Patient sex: M
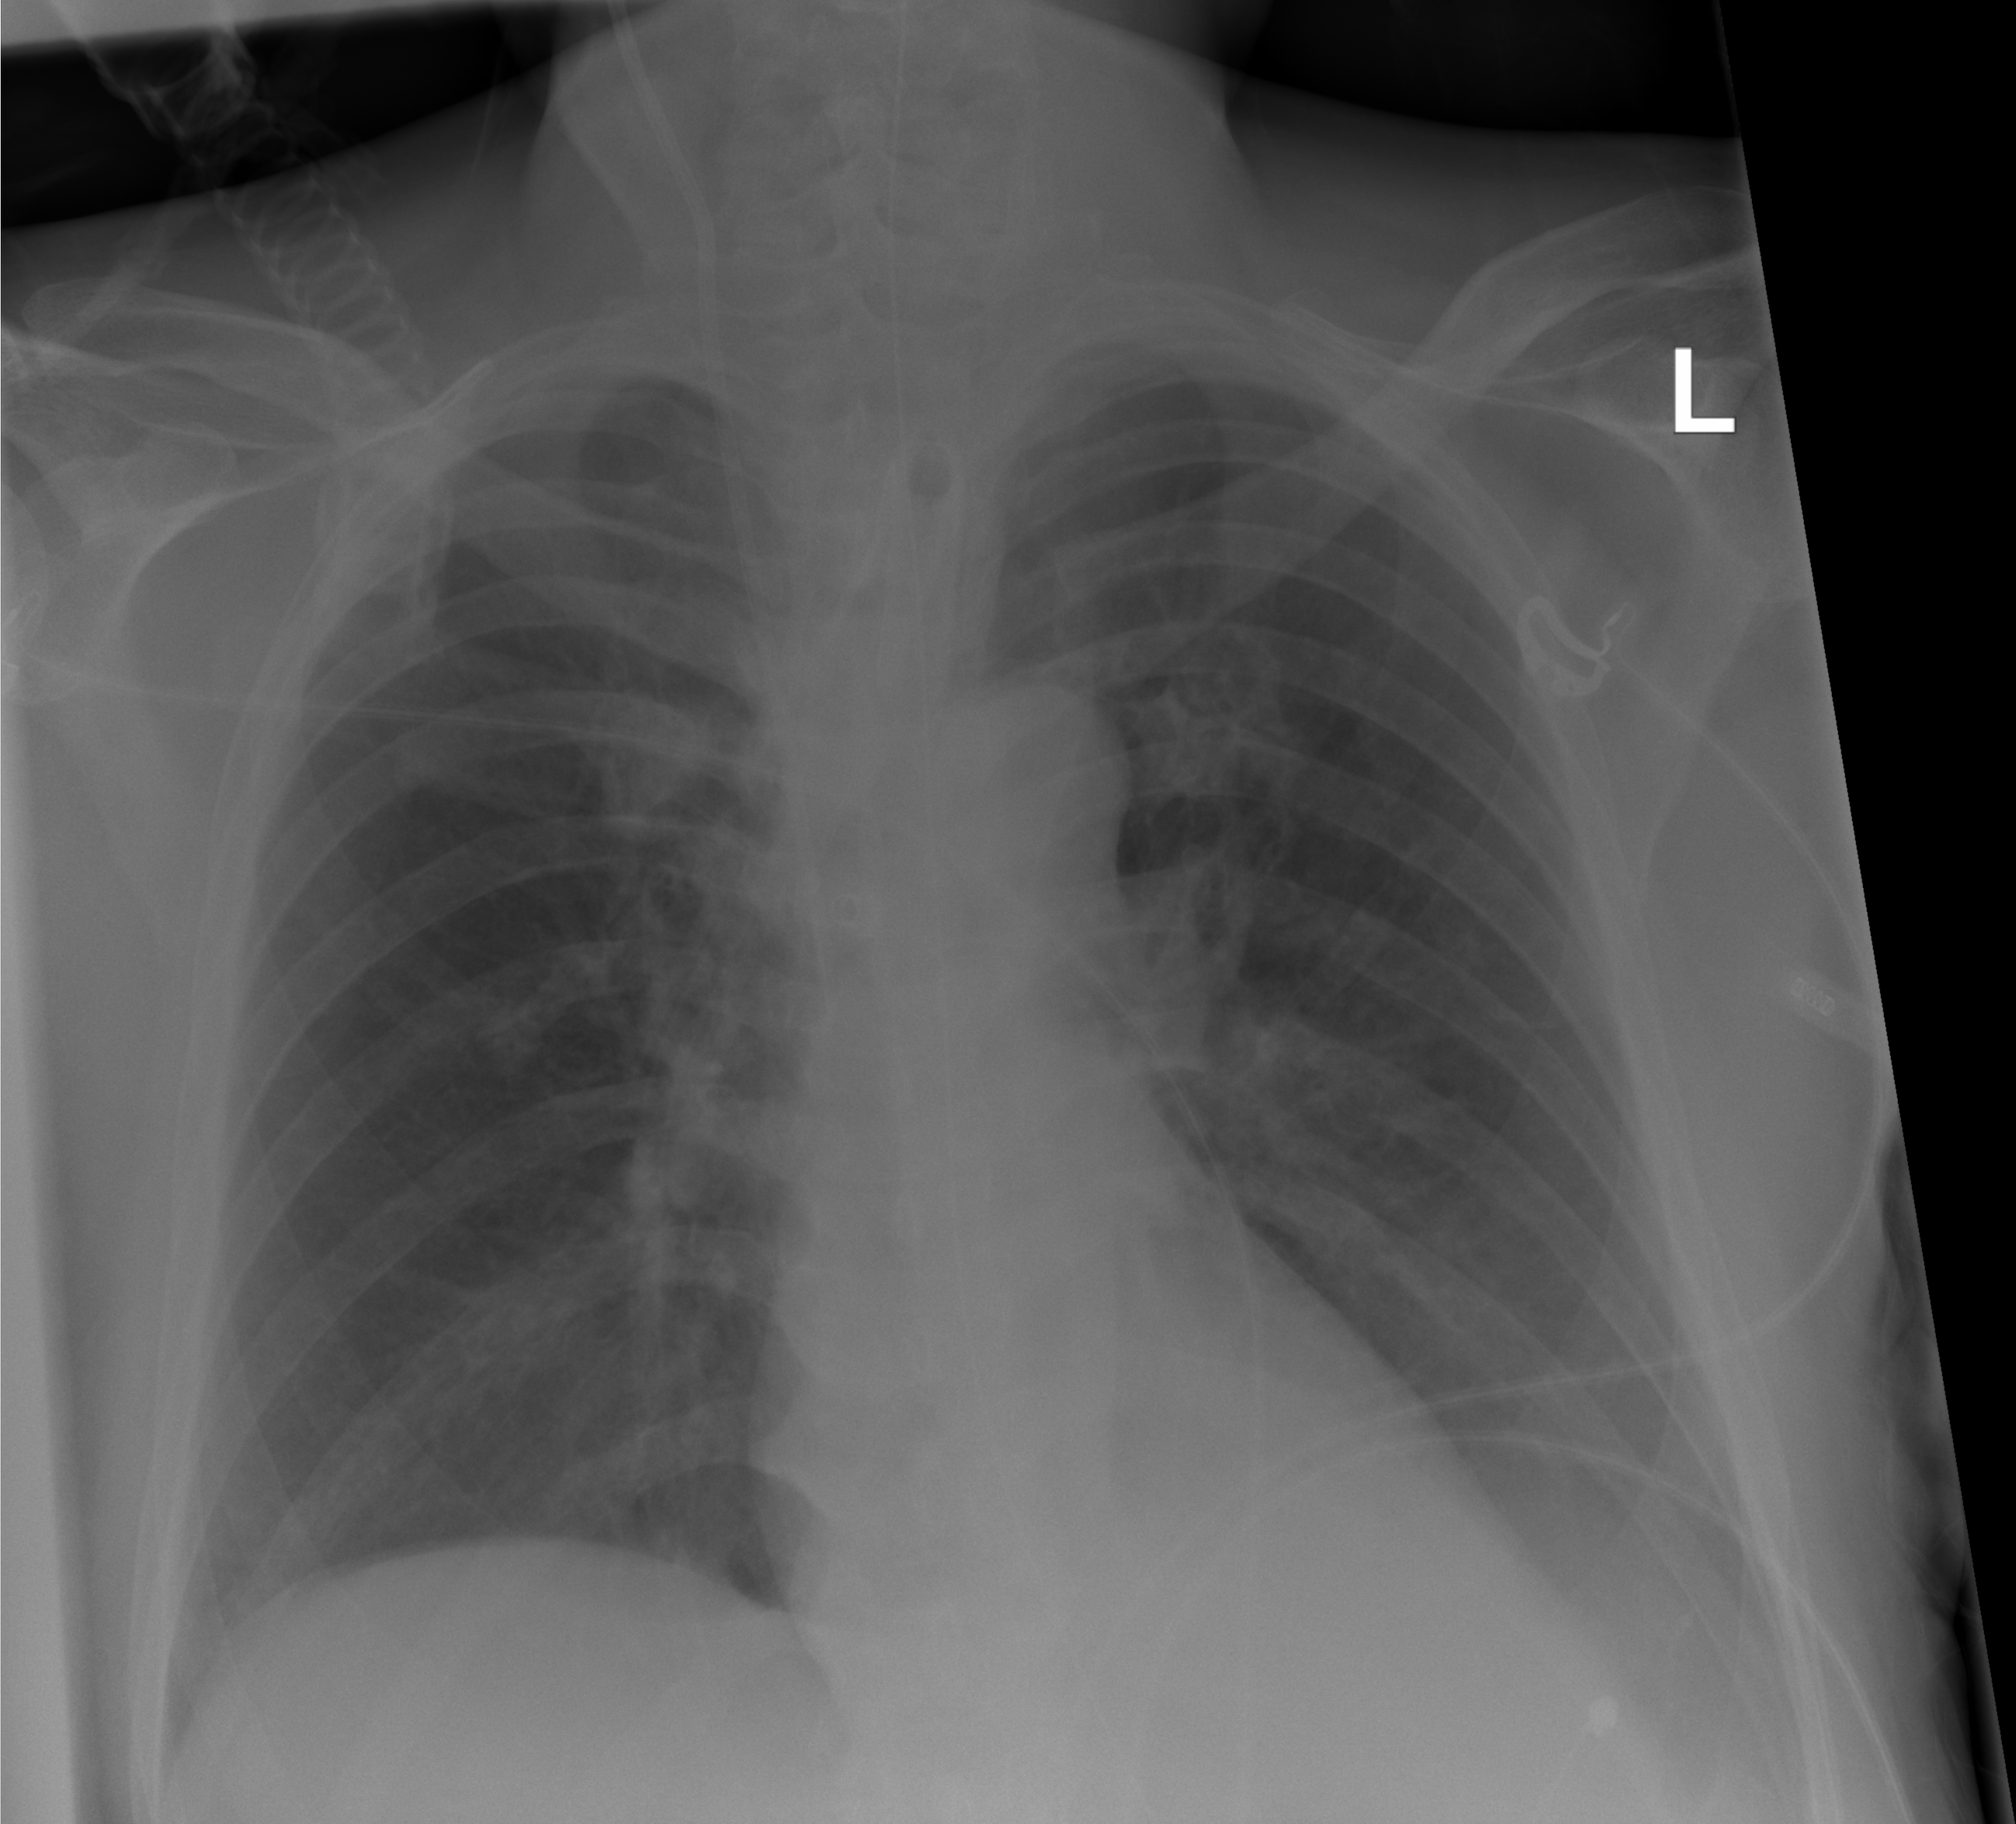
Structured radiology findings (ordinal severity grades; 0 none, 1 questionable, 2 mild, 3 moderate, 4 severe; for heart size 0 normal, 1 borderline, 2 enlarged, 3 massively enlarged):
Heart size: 0
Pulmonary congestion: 2
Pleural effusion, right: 0
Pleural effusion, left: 2
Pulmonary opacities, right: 0
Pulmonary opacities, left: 0
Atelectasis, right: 0
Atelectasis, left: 2